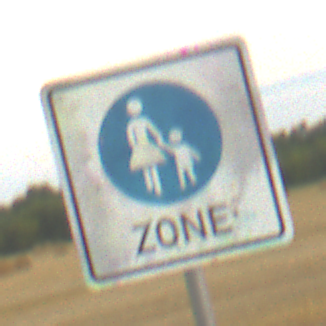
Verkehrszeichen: BeginnFussgaengerzone
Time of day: SunriseSunset
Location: Outdoor (RoadRail)
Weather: PartlyCloudy
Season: NotSpecified
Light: Natural